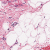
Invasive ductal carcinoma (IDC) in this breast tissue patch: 0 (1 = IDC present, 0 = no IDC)